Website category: sports
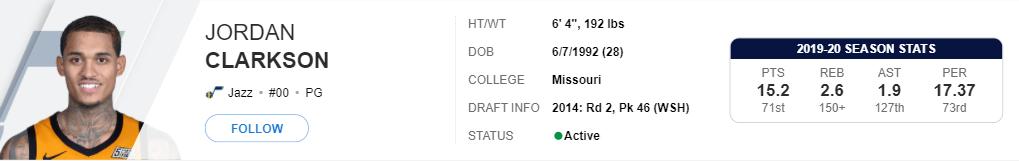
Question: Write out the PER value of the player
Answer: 17.37

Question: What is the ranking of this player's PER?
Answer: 73rd

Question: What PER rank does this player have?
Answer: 73rd

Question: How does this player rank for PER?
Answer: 73rd

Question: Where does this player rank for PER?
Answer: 73rd

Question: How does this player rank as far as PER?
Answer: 73rd

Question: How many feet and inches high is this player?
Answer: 6' 4"

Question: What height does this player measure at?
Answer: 6' 4"

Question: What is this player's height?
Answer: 6' 4"

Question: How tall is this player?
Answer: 6' 4"

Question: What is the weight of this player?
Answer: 192 lbs

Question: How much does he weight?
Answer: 192 lbs

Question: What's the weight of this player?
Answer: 192 lbs

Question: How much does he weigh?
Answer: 192 lbs

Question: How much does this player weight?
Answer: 192 lbs